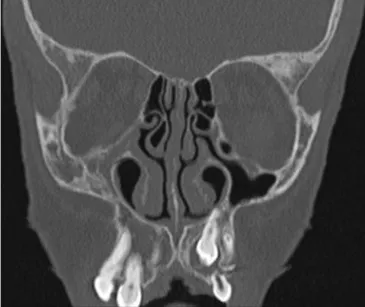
Facial MRI . MRI showed that the right maxillary sinus was opacified, with central inspissated secretions; it was also diminished in volume with inward bowing of the maxillary walls and the uncinate process was lateralized (A). CT scan confirmed the opacified right maxillary sinus with retraction of the maxillary walls as well as the lateralized and demineralized uncinate; it also demonstrated the partial occlusion of the maxillary infundibulum and the fact that the orbital floor was located inferiorly.
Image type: radiology (ct)